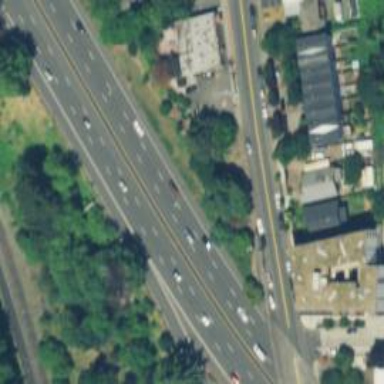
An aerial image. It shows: Trunk link highway.